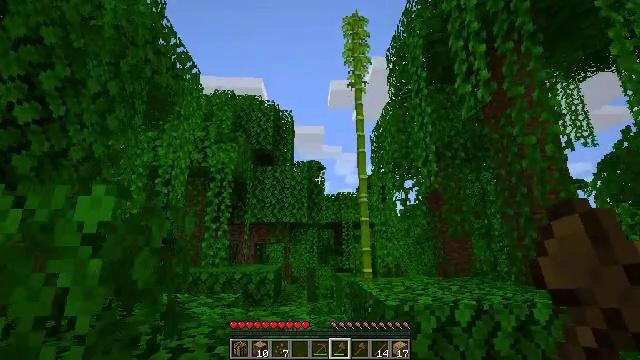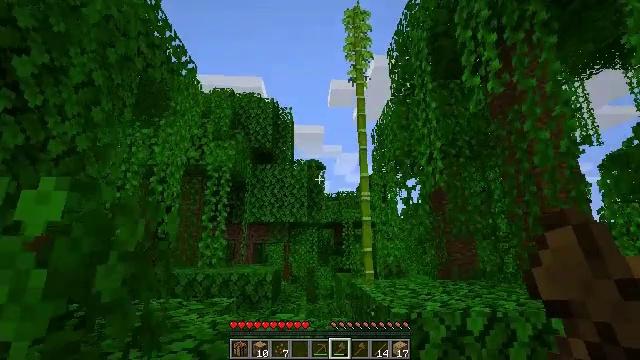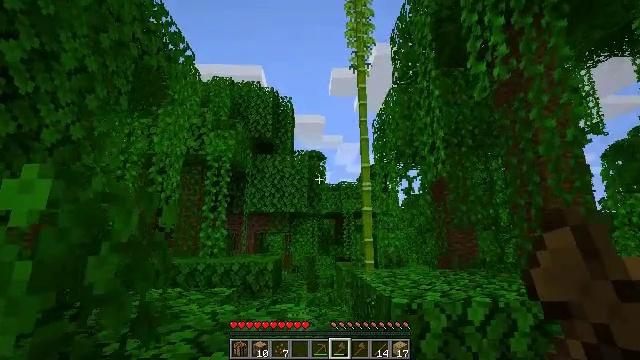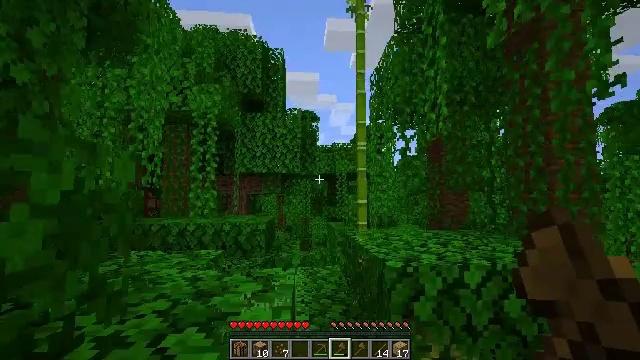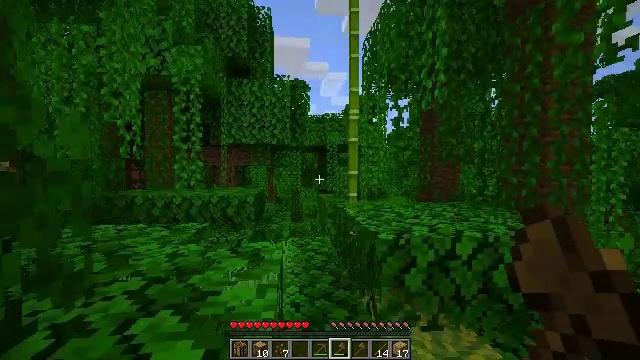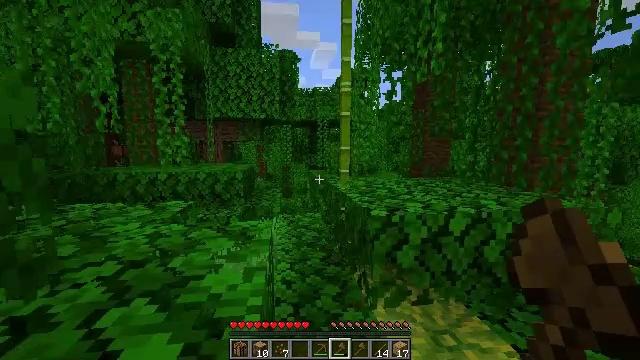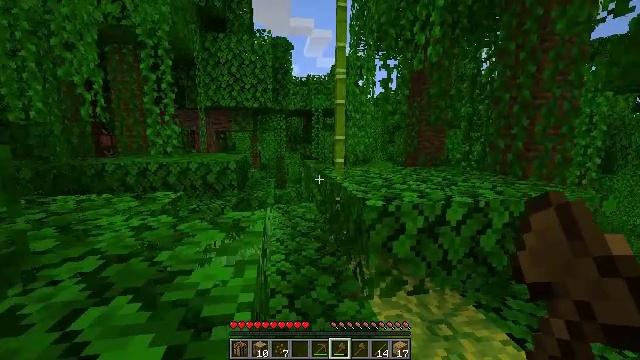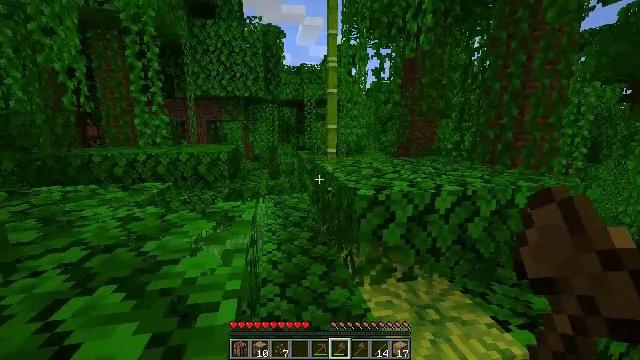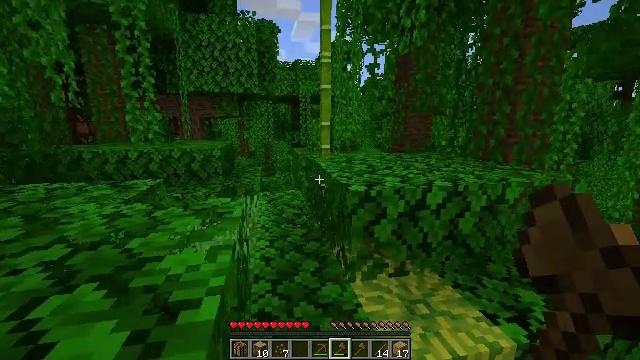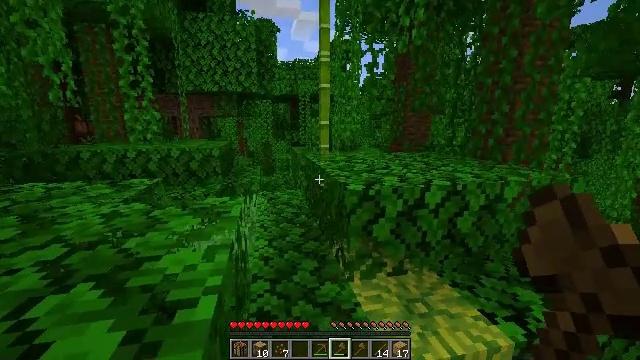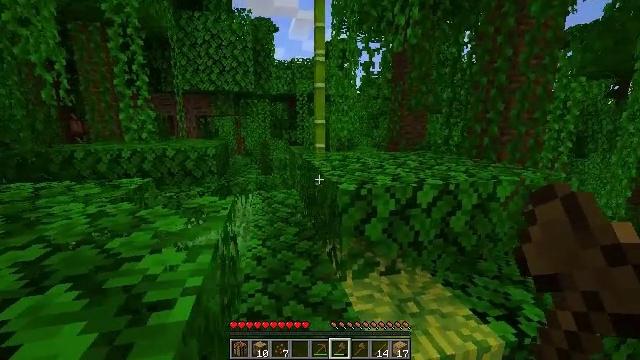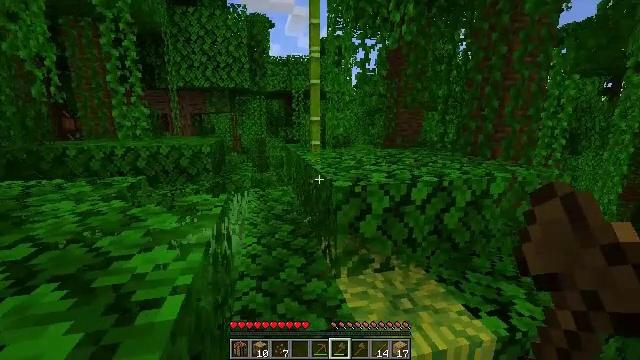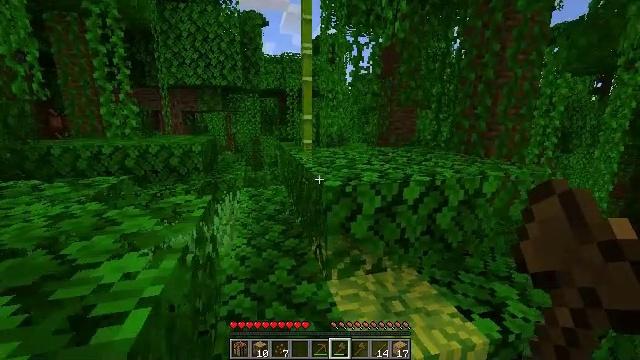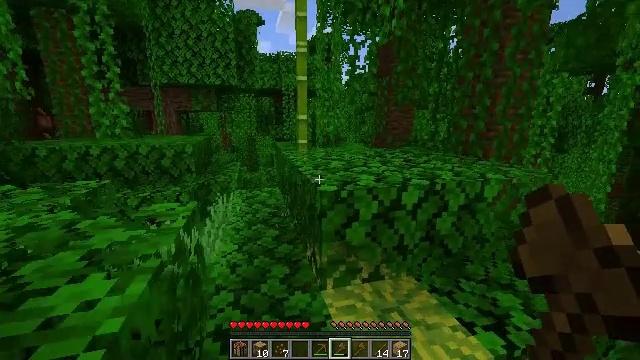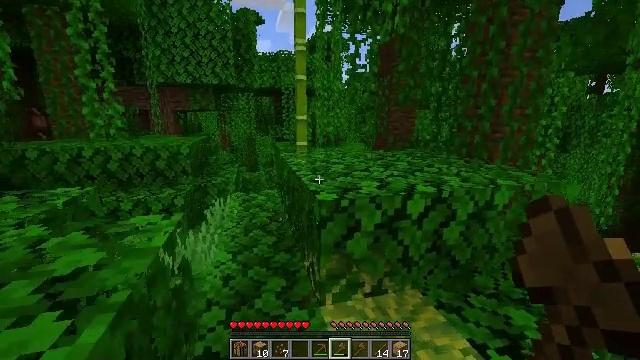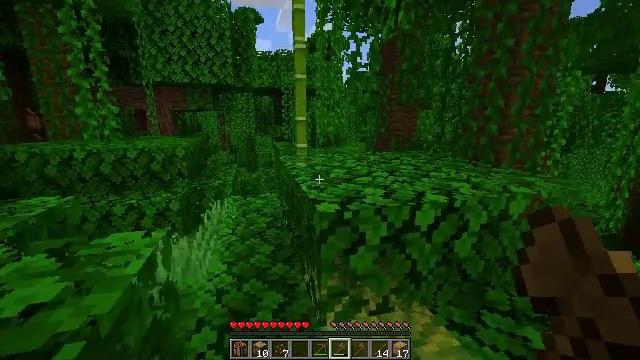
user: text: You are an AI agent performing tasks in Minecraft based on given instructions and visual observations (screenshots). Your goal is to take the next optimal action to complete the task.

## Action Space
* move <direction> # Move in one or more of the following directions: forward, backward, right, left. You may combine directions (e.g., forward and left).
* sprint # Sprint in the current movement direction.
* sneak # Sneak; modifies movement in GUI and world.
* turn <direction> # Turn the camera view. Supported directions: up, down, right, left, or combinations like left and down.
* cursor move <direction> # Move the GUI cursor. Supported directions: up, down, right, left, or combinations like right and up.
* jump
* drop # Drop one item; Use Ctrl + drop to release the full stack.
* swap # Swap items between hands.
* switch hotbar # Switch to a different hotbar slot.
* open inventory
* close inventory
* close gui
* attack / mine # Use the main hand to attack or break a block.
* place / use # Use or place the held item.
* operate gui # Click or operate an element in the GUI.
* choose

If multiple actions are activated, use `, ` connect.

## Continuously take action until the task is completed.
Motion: motion action
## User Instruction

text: Collect bamboo for crafting.
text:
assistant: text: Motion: move forward
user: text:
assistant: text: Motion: move forward, turn down
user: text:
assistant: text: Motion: move forward, turn right and down
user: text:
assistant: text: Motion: move forward, turn right and down
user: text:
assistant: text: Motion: move forward, turn right and down
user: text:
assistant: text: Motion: move forward, turn right and down
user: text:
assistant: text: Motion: move forward, turn right and down
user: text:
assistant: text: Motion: move forward
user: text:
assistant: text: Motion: move forward
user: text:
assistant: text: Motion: move forward
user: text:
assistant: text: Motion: move forward
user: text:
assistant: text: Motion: move forward, turn right
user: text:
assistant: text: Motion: move forward
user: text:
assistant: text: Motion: move forward
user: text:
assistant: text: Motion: move forward
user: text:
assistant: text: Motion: move forward and move right
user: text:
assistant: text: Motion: move forward and move right
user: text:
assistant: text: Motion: move forward and move right
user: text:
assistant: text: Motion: move forward and move left
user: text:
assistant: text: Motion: move forward and move left
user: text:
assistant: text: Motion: move forward and move left
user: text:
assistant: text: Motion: move forward and move left
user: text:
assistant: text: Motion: move forward and move left
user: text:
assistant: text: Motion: move forward and move left
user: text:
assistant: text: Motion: move forward and move left, turn right
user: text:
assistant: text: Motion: move forward and move left, turn right
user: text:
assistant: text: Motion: move forward, turn right
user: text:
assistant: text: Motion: move forward
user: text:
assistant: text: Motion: move forward, turn right
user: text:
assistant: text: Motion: move forward, turn right